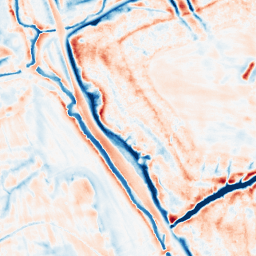
Category: edge_preserving
Decomposition family: bilateral
Decomposition parameters: d: 21
sigma_color: 75
sigma_space: 75
Upsampling method: cubic_mitchell
Upsampling parameters: scale: 8
Upsampling scale: 8